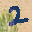
Label: 2